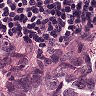
Metastatic tissue present: yes